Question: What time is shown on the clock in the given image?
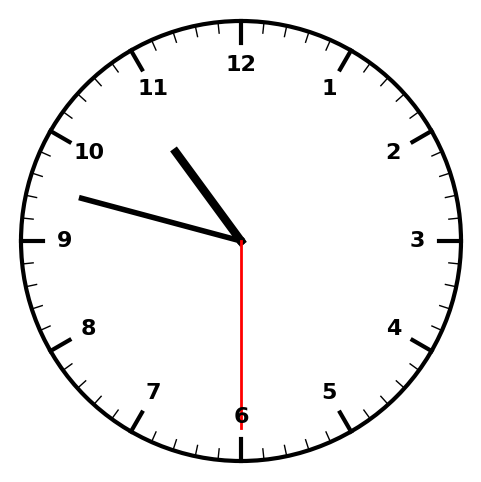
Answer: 10:47:30